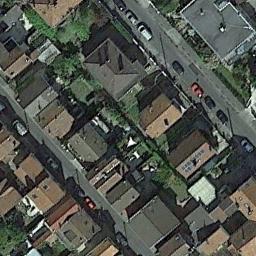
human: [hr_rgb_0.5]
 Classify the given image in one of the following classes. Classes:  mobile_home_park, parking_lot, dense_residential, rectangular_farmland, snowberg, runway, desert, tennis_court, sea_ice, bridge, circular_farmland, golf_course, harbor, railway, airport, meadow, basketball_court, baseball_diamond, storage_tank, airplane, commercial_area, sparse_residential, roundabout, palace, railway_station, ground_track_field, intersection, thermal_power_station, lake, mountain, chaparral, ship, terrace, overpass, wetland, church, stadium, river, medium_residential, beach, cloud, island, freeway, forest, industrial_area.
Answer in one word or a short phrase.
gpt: dense_residential